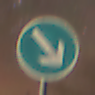
Verkehrszeichen: VorgeschriebeneVorbeifahrtRechts
Umgebung: Outdoor, Suburban
Tageszeit: Night
Wetter: Clear
Licht: Artificial
Jahreszeit: NotSpecified
Kontrast: HighContrast